Question: I have a vector MTBF [chr] in which I have together hours of operation, in format "xxx:xx", and numbers in the format "xxx.xx", that are also hours. I need to change everything to "xxx.xx"

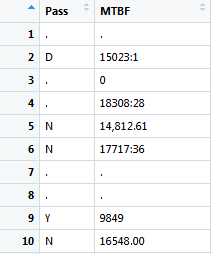
Answer: An easier option is to convert the elements having the ':' to 'period' class and then with 'period_to_seconds' convert it to seconds and divide by 3600. Then we change the whole column to numeric
'''
library(lubridate)
FH$MTBF <- sub(",", "", FH$MTBF)
i1 <- grep(":", FH$MTBF)
FH$MTBF[i1] <- period_to_seconds(hm(FH$MTBF[i1]))/3600
as.numeric(FH$MTBF)
#[1] NA 15023.02 0.00 18308.47 14812.61 17717.60
'''
---
Or another option is 'separate' the column into two, then divide the 'Min' column by 60 and convert to 'numeric' after adding the 'Hour' and 'Min'
'''
library(dplyr)
library(tidyr)
library(stringr)
FH %>%
mutate(MTBF = str_remove_all(MTBF, ","))%>%
separate(MTBF, into = c("Hour", "Min"), sep=":", remove = FALSE) %>%
mutate(Min = as.numeric(str_pad(Min, width = 2, pad = 0, side = 'right'))/60,
Hour = as.numeric(Hour)) %>%
transmute(Pass, MTBF = coalesce(Hour + Min, as.numeric(MTBF)))
'''
-output
'''
# Pass MTBF
#1 . NA
#2 D 15023.17
#3 . 0.00
#4 . 18308.47
#5 N 14812.61
#6 N 17717.60
'''
### data
'''
FH <- structure(list(Pass = c(".", "D", ".", ".", "N", "N"), MTBF = c(".",
"15023:1", "0", "18308:28", "14,812.61", "17717:36")), class = "data.frame",
row.names = c("1",
"2", "3", "4", "5", "6"))
'''